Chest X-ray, PA view. Patient: 34 years old, sex M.
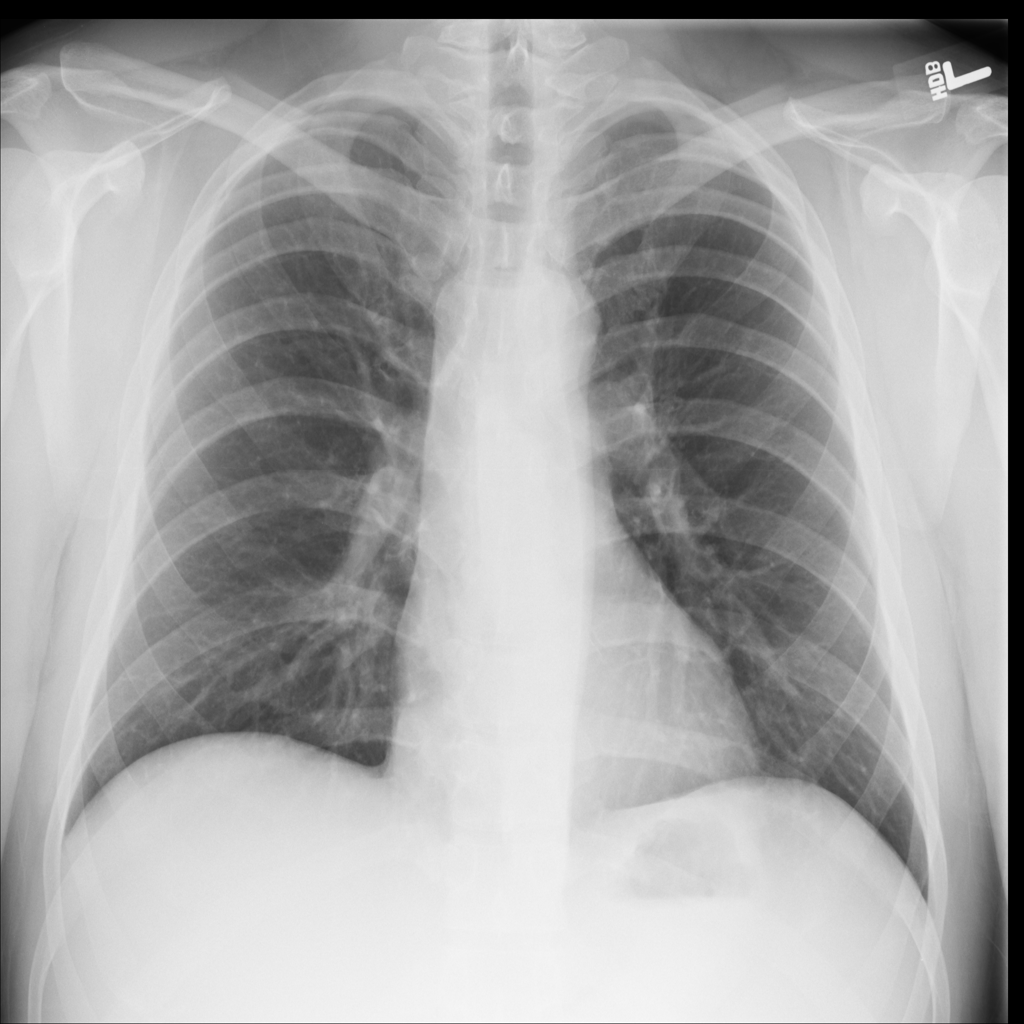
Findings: No Finding